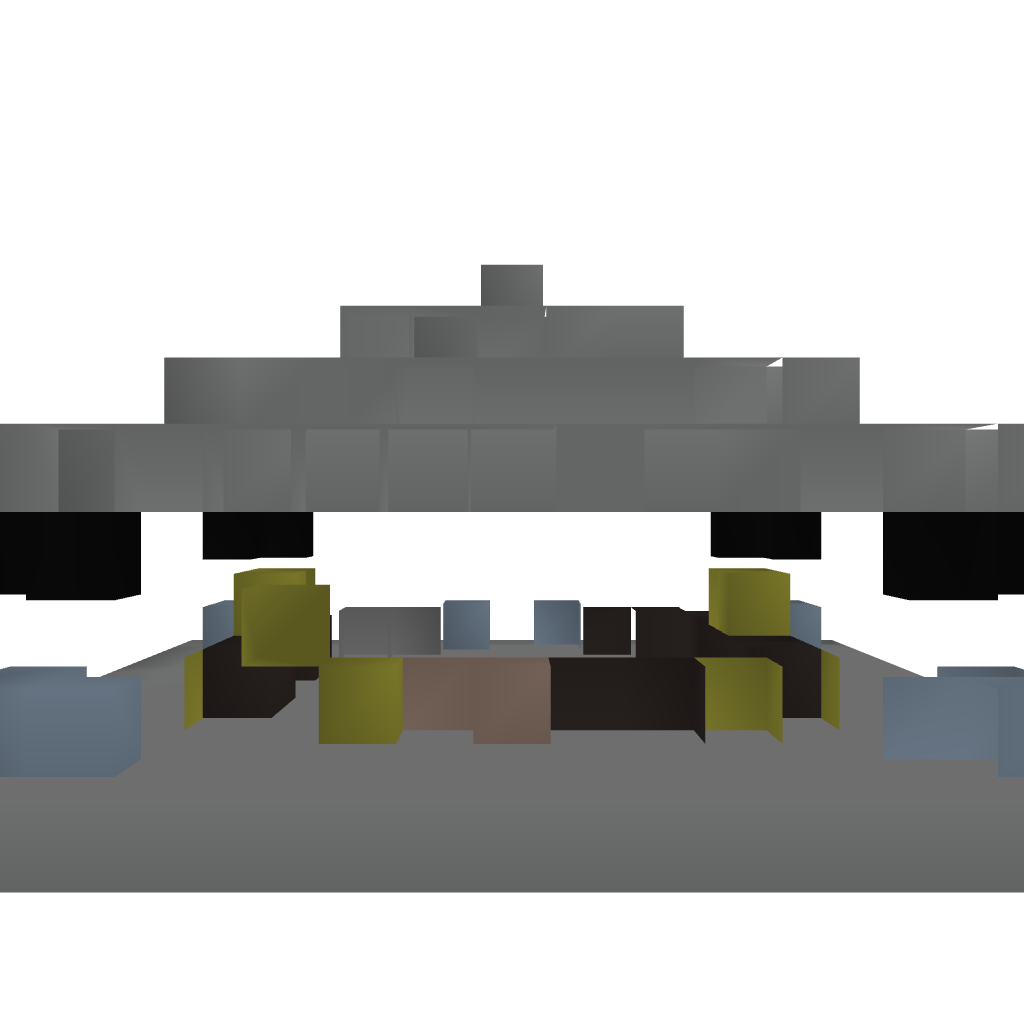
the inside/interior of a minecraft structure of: SmallHunt